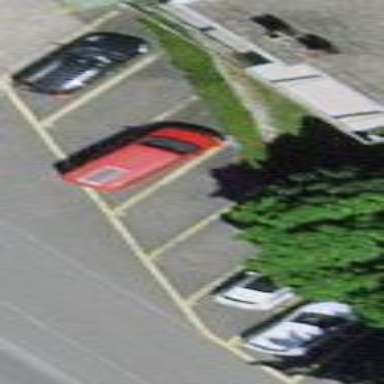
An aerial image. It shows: Parking area with asphalt surface. It is street-side parking with diagonal orientation.